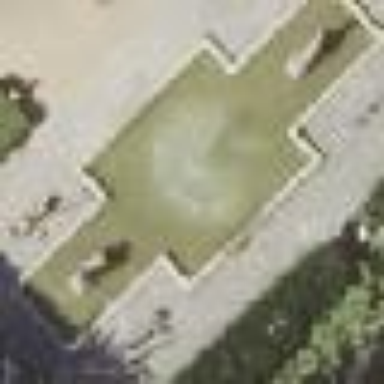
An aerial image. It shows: Fountain.